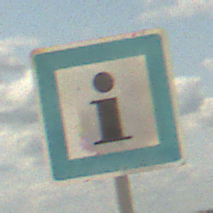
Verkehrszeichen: Informationsstelle
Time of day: Midday
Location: Outdoor (Beach)
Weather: PartlyCloudy
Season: NotSpecified
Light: Natural